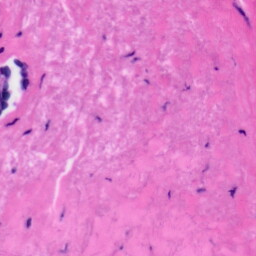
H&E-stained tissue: Tonsil